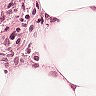
Metastatic tissue present: no